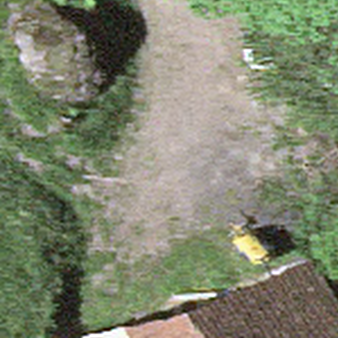
Label: other